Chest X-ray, AP view. Patient: 25 years old, sex M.
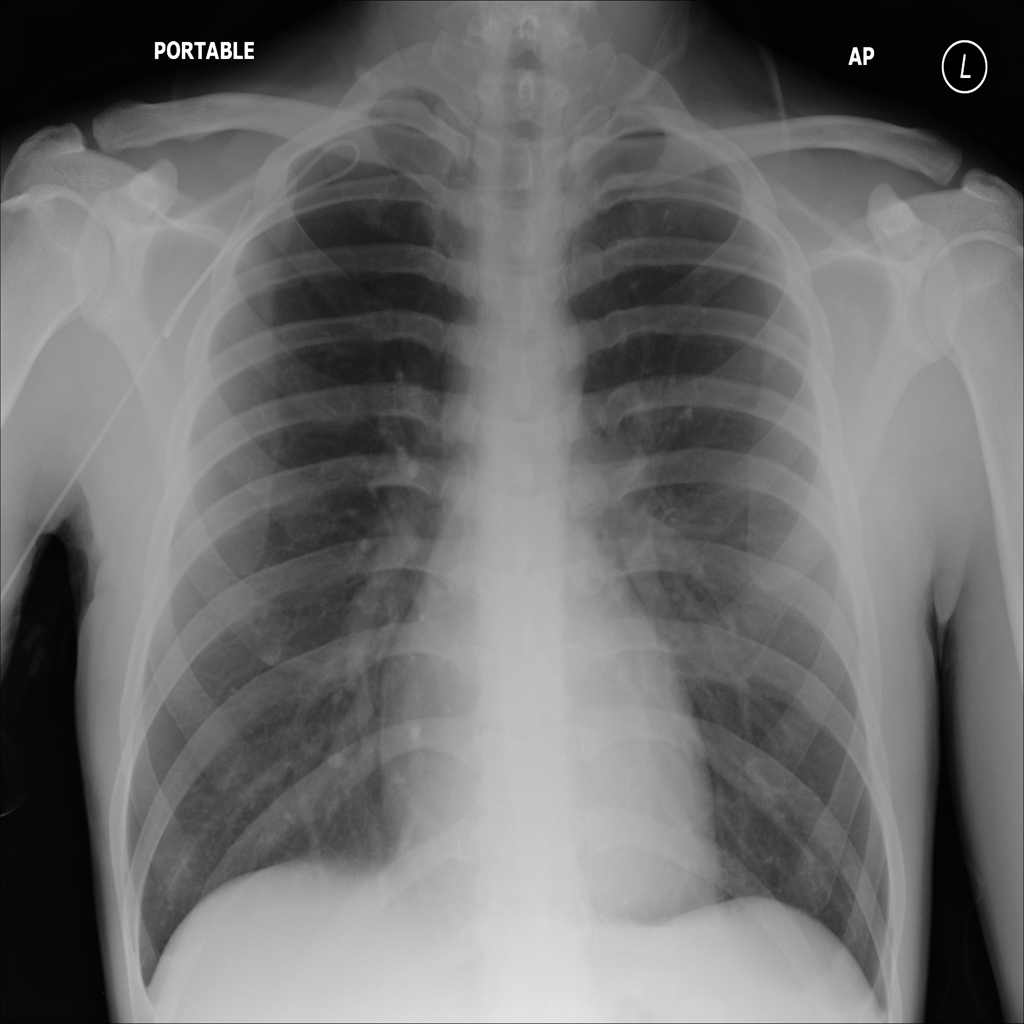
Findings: No Finding